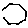
Label: hexagon